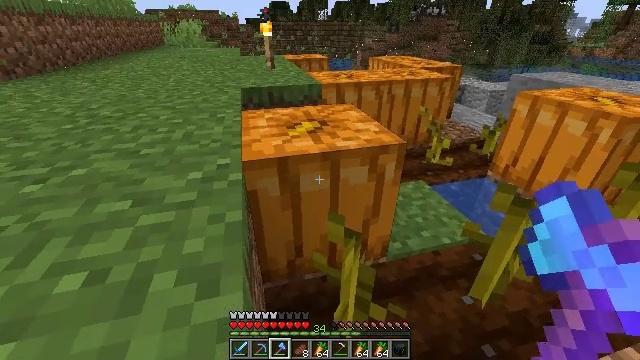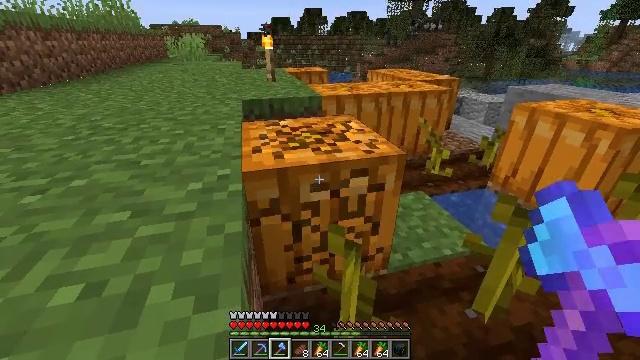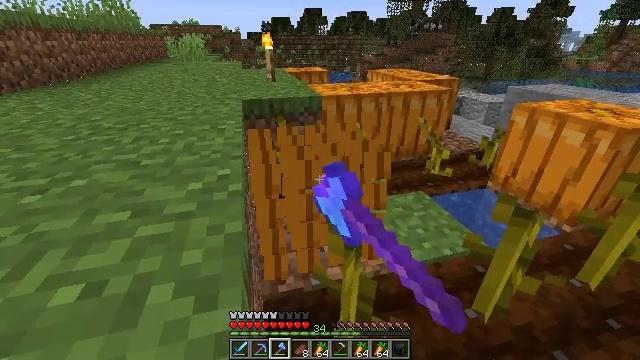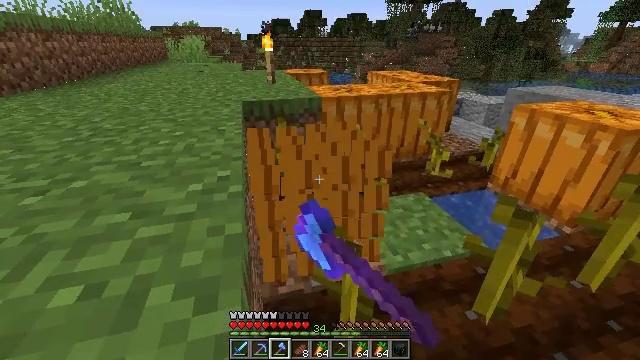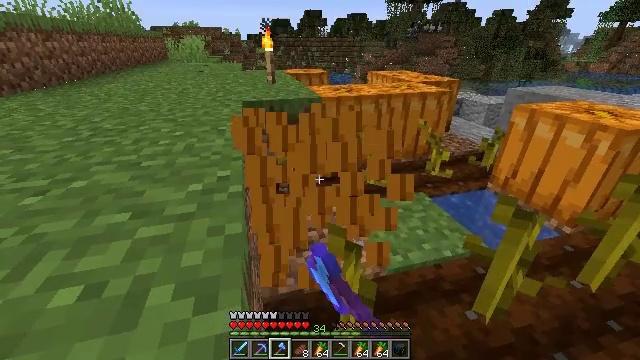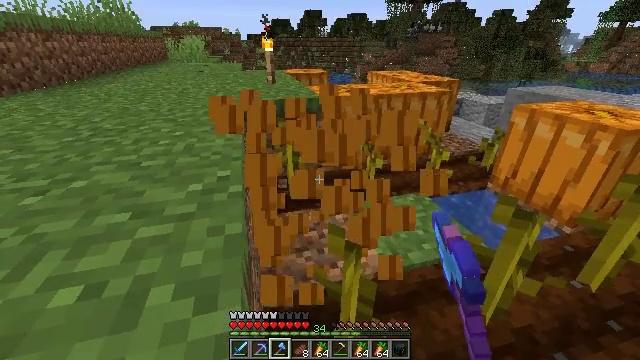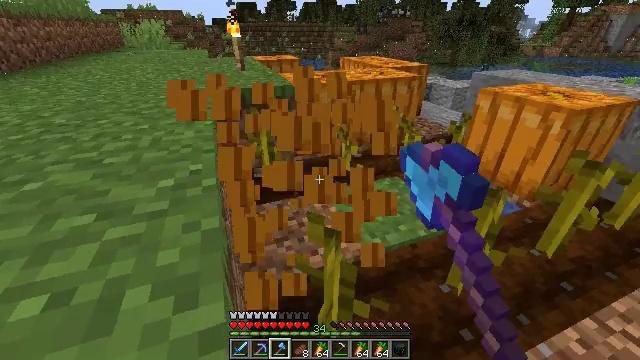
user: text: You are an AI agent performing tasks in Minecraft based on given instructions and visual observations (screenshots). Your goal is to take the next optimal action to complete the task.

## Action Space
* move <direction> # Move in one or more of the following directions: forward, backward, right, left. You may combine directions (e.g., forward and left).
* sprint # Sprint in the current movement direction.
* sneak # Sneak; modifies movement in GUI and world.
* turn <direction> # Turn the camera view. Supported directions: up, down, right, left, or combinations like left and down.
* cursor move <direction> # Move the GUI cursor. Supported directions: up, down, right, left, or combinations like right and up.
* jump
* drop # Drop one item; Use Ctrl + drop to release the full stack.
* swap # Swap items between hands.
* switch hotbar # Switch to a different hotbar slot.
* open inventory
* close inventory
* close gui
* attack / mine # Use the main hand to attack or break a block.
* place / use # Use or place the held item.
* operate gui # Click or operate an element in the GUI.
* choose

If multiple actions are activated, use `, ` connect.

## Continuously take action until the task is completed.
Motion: motion action
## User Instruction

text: Gather a pumpkin block.
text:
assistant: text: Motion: turn up, attack / mine
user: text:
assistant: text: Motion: attack / mine
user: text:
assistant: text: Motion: attack / mine
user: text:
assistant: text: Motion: attack / mine
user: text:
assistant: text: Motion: attack / mine
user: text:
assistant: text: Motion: turn right and down, attack / mine
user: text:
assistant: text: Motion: attack / mine